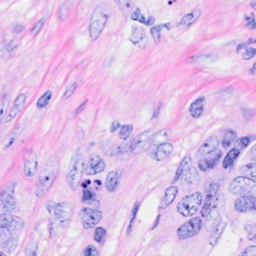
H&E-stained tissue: Breast